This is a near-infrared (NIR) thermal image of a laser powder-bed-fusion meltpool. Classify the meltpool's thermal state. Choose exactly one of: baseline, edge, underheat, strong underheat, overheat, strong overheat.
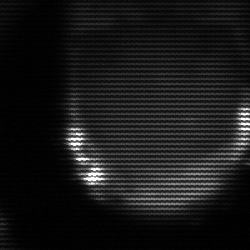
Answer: edge